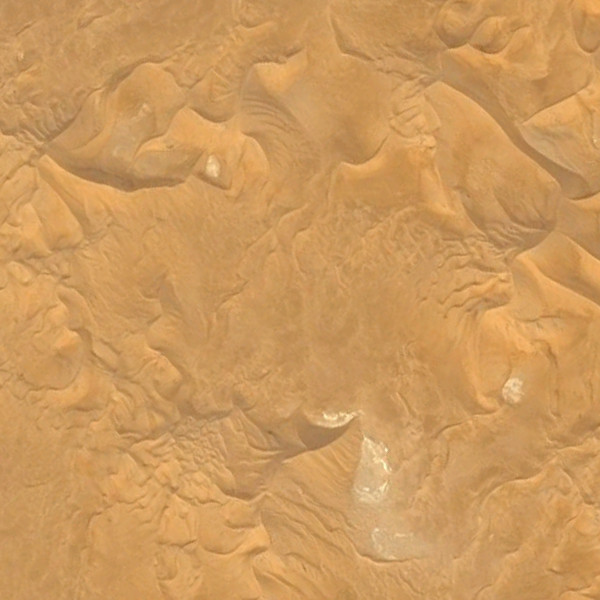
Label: Desert